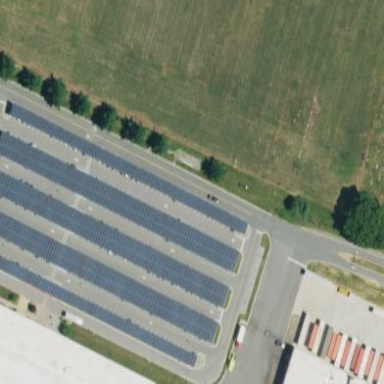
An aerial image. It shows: Solar photovoltaic panel on the roof of building used as solar power generator.